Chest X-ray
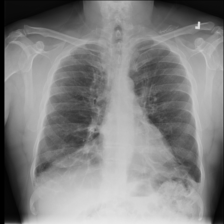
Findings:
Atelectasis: positive
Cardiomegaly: negative
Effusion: negative
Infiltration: negative
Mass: negative
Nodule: negative
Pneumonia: negative
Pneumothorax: negative
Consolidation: negative
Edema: negative
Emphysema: negative
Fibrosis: negative
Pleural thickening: negative
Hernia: negative